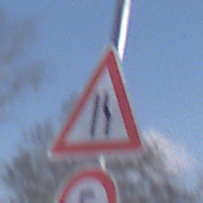
Verkehrszeichen: EinseitigVerengteFahrbahnRechts
Zusatzzeichen unten: Geschwindigkeit5
Umgebung: Outdoor, Nature
Tageszeit: MorningAfternoon
Wetter: PartlyCloudy
Licht: Natural
Jahreszeit: Winter
Kontrast: HighContrast